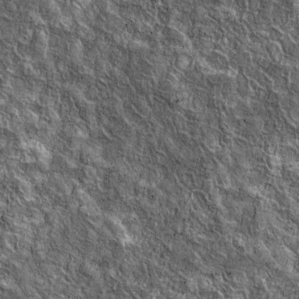
Label: non_frost